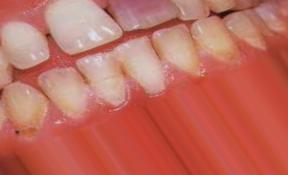
Condition: Tooth Discoloration